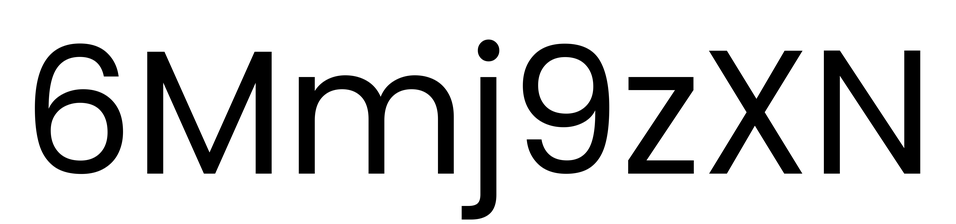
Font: Poppins-Regular